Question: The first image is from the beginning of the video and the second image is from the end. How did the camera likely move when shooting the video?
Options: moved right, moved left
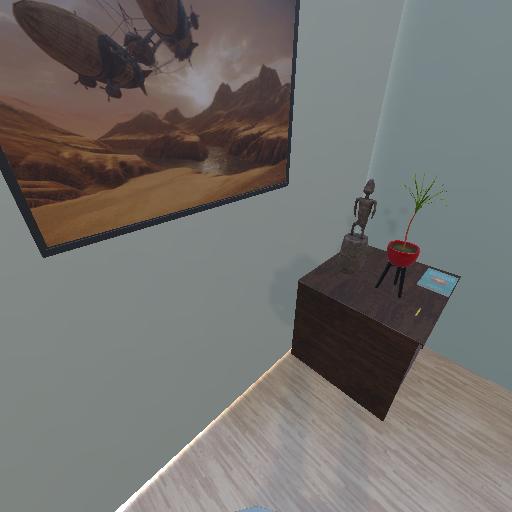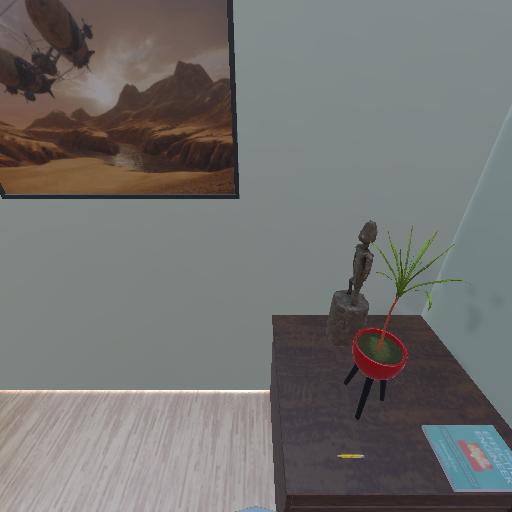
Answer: moved right